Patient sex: M
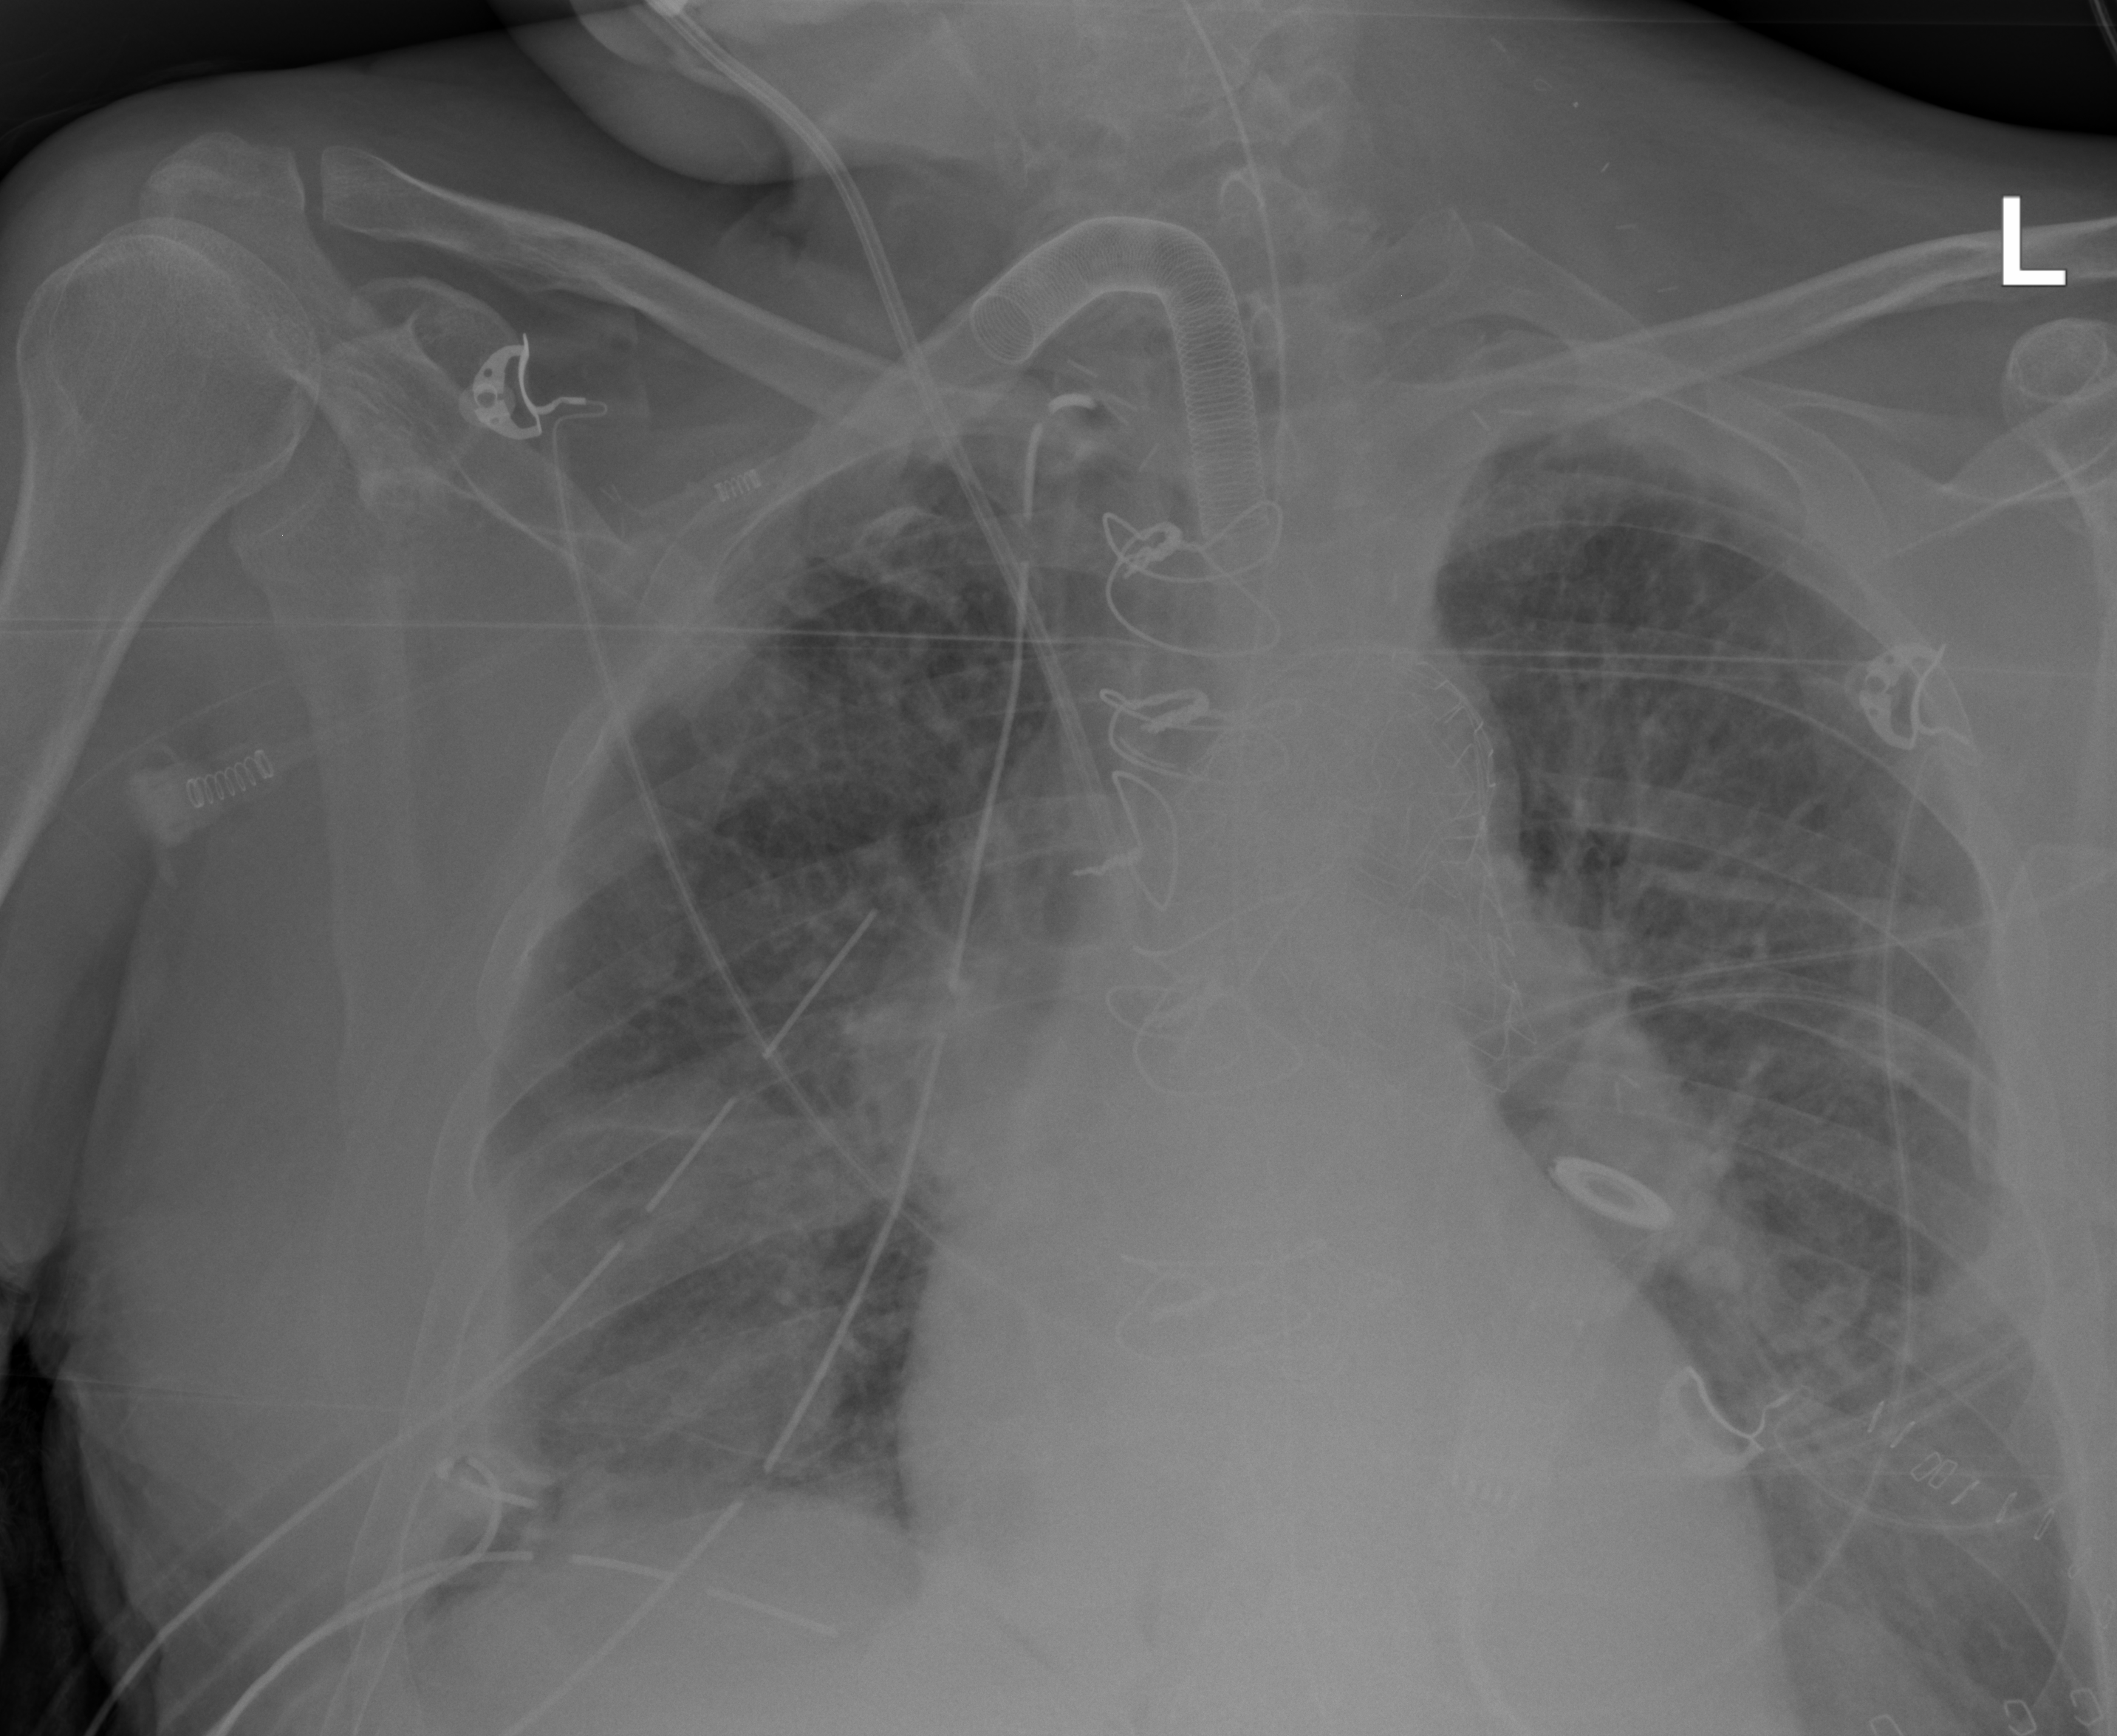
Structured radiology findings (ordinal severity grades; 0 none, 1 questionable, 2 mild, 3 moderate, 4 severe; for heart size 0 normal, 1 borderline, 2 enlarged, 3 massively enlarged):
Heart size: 1
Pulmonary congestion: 2
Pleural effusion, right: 2
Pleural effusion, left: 0
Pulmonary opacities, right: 2
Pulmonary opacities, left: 2
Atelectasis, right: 2
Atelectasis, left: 2